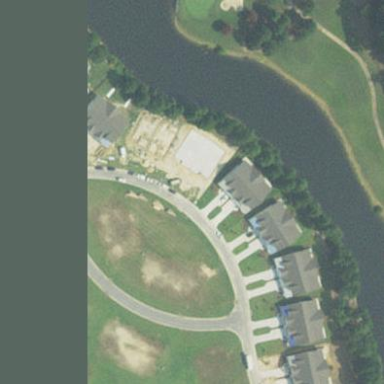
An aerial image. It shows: Water hazard on golf course. The hazard is natural water feature.